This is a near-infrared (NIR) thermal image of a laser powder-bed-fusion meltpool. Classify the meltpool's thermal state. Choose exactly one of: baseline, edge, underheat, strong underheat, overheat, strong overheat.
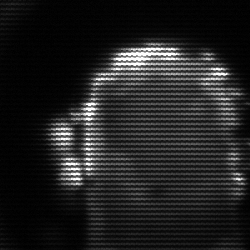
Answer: baseline